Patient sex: F
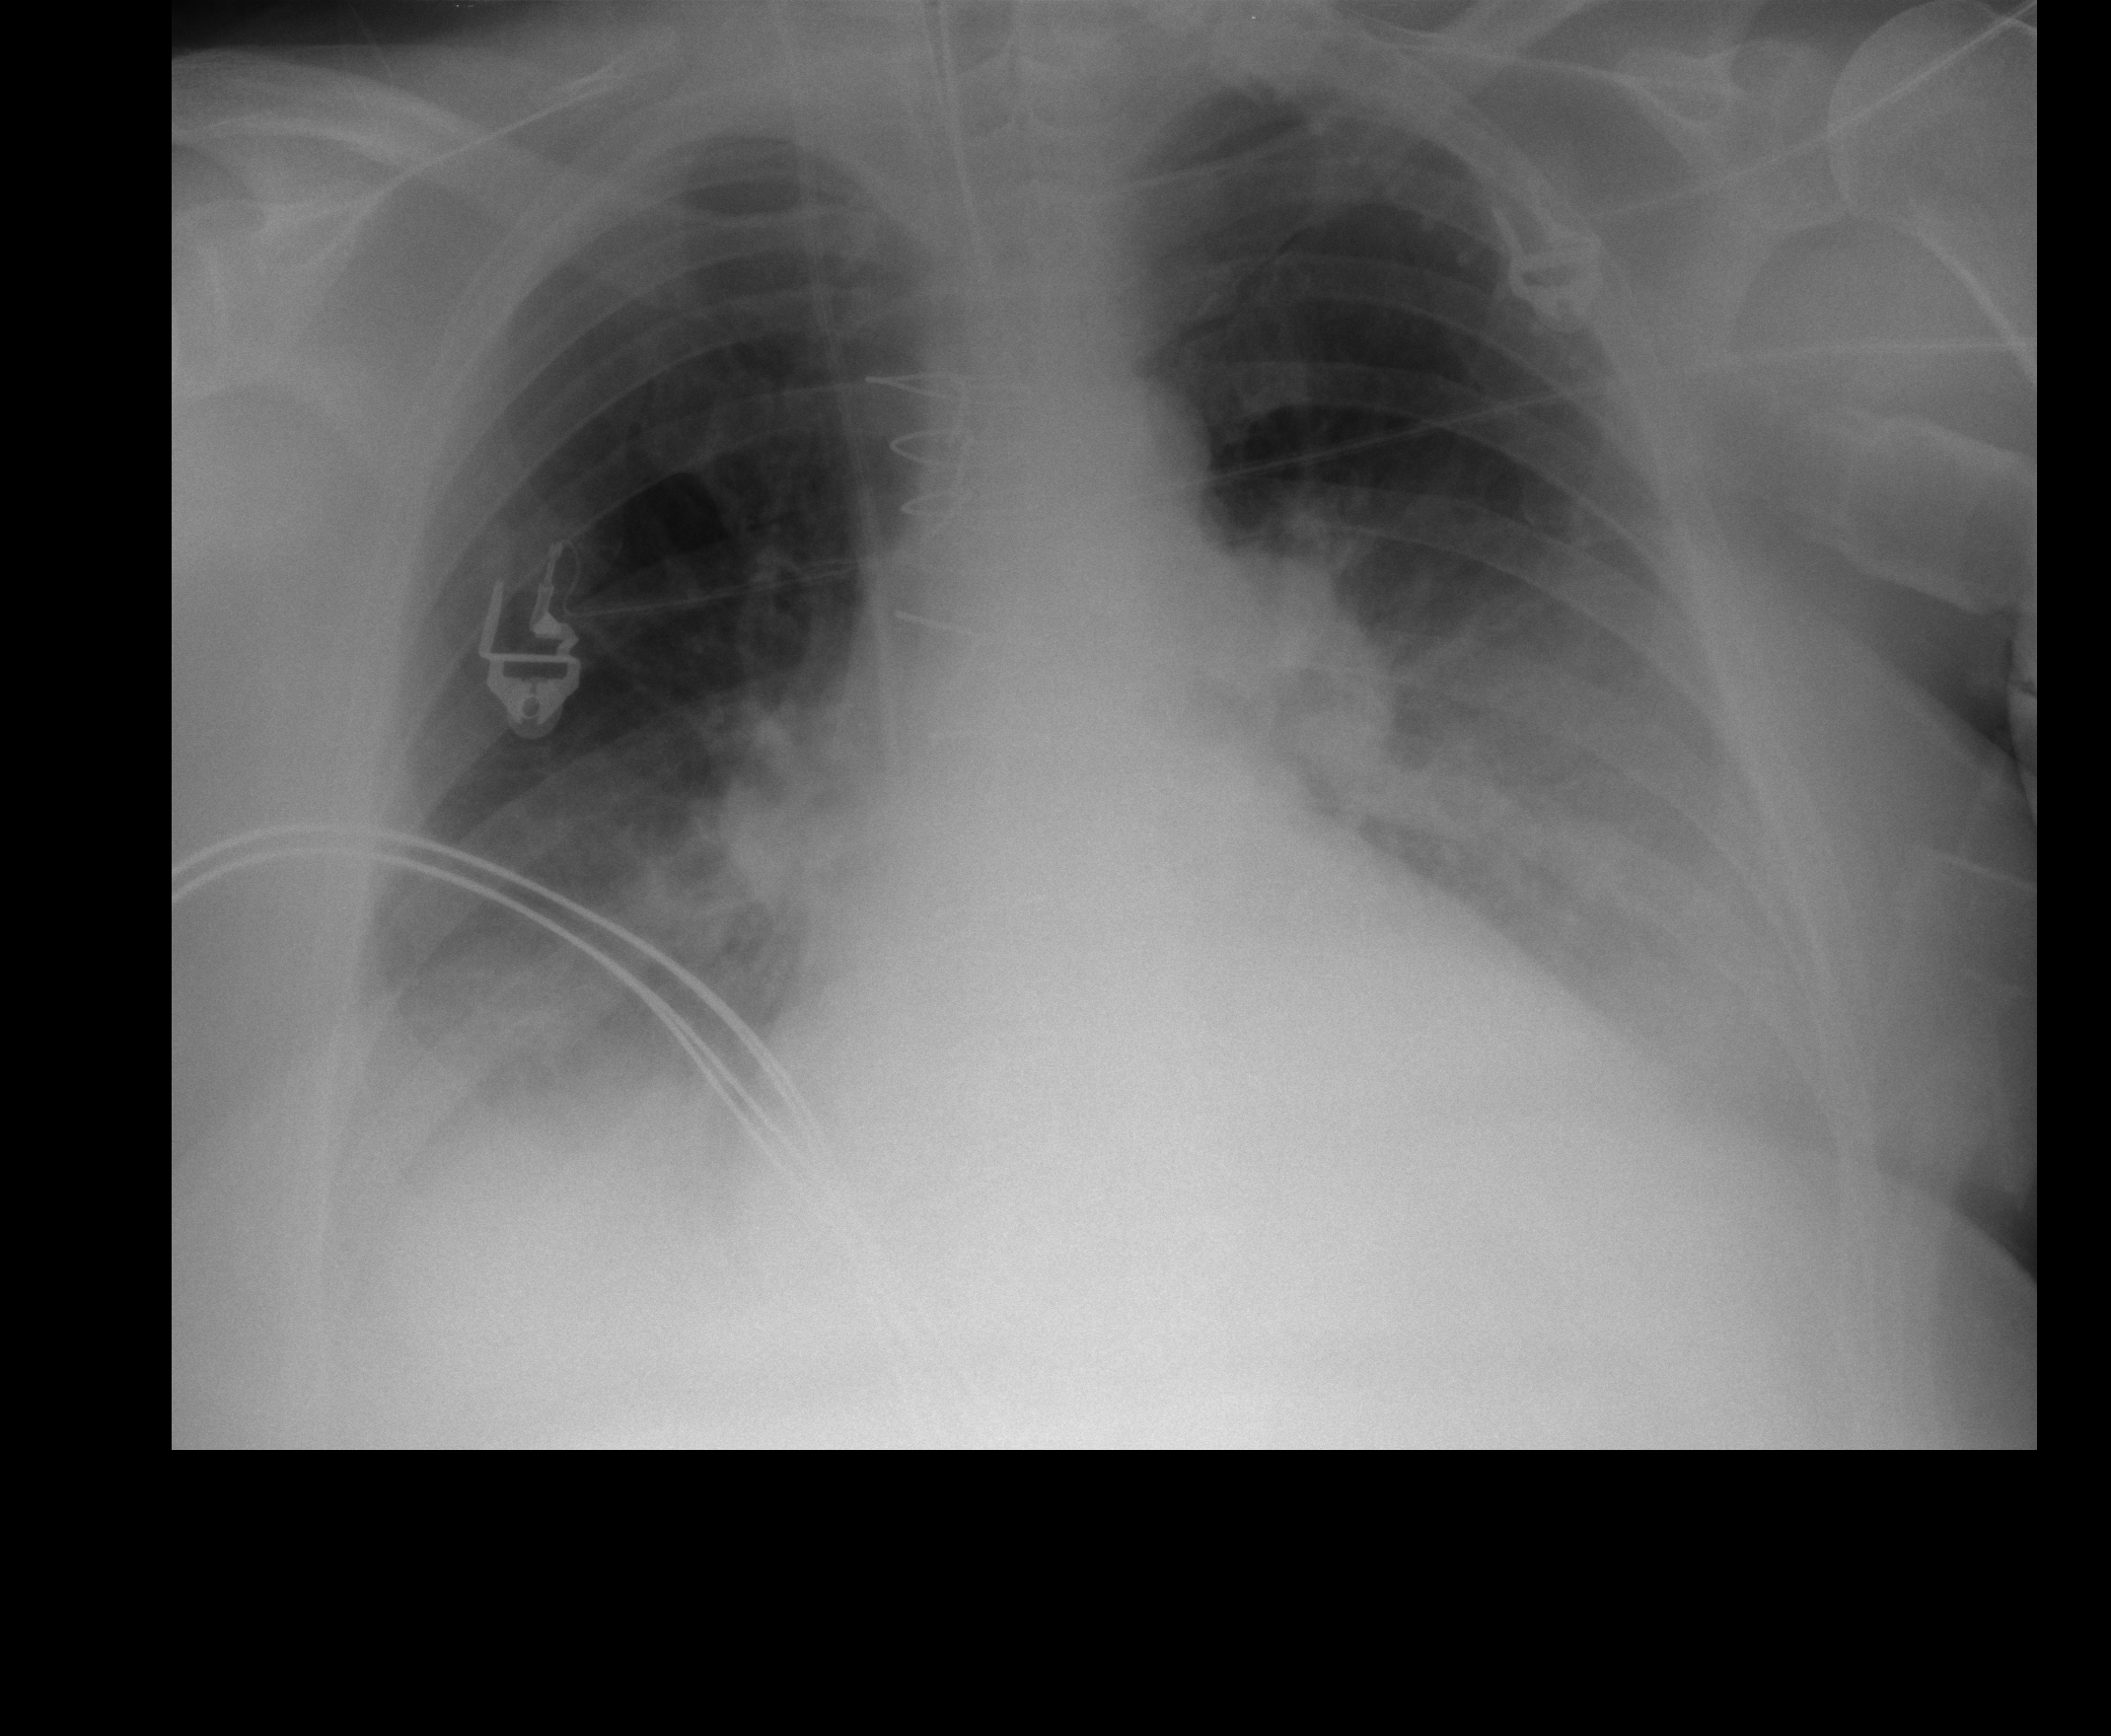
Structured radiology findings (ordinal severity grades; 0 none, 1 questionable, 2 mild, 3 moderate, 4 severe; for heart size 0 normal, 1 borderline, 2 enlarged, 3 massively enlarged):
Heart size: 2
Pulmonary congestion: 2
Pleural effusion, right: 3
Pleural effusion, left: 3
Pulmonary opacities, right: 2
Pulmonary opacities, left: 3
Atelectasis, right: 3
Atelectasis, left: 3